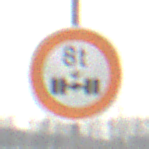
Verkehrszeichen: TatsaechlicheAchslast
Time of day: MorningAfternoon
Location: Outdoor (Nature)
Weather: Overcast
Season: Winter
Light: Natural